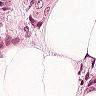
Metastatic tissue present: yes